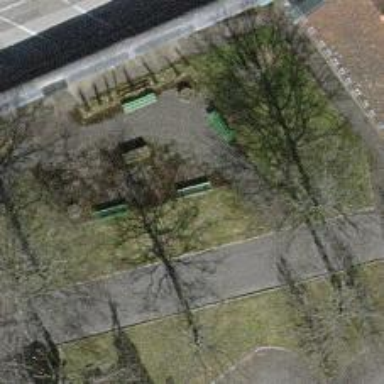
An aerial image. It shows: Bench.